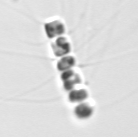
Label: Chaetoceros